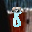
Label: 8